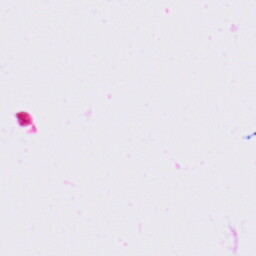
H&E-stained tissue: Lung